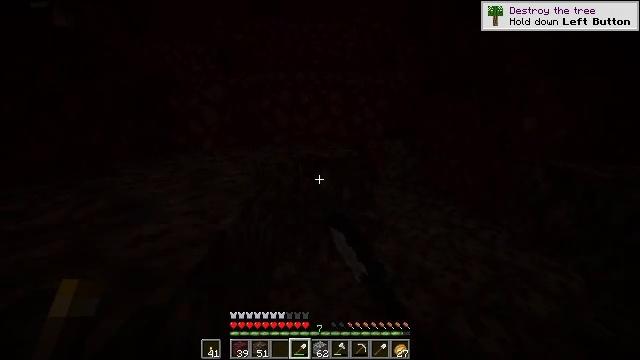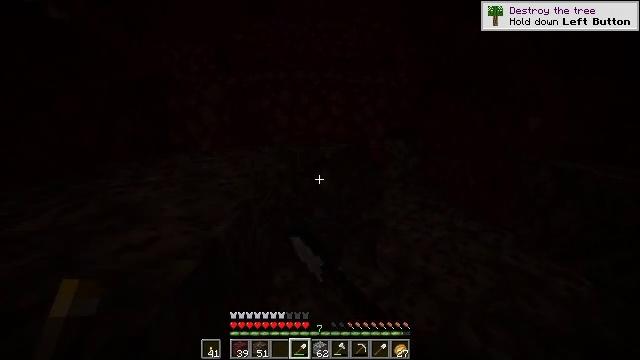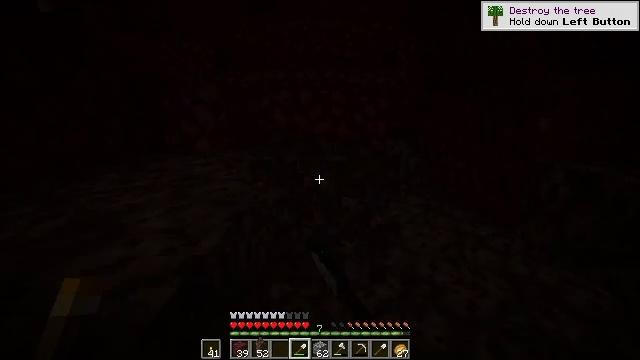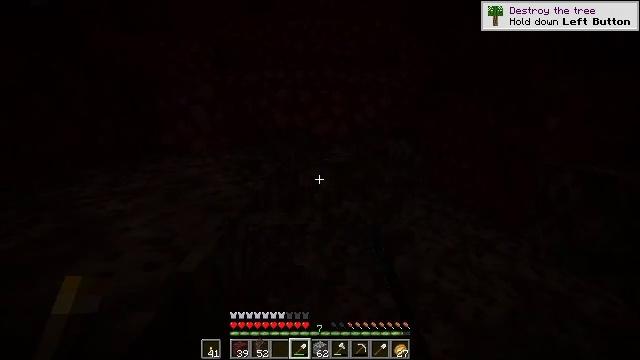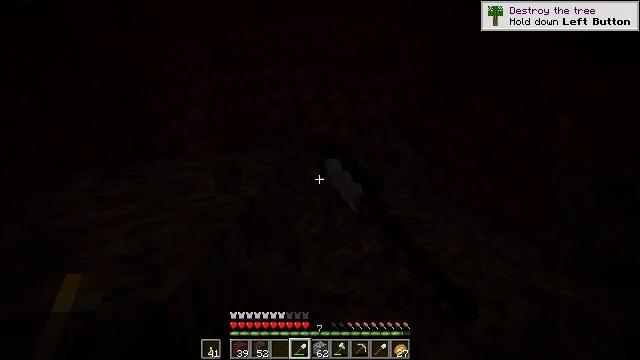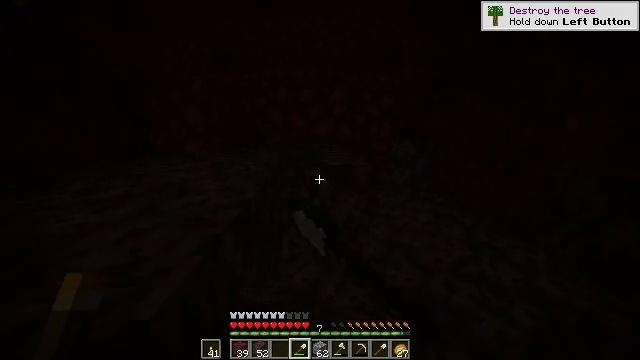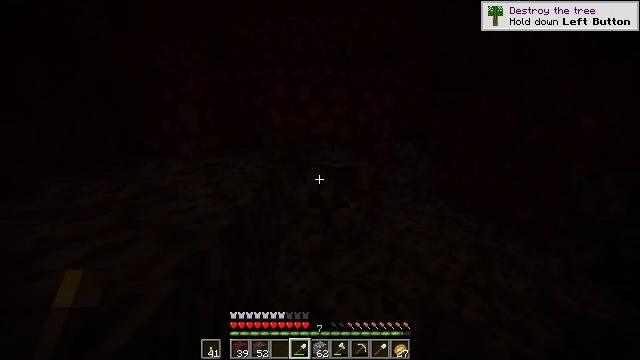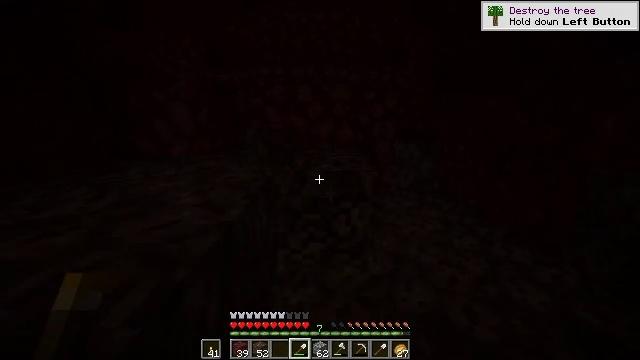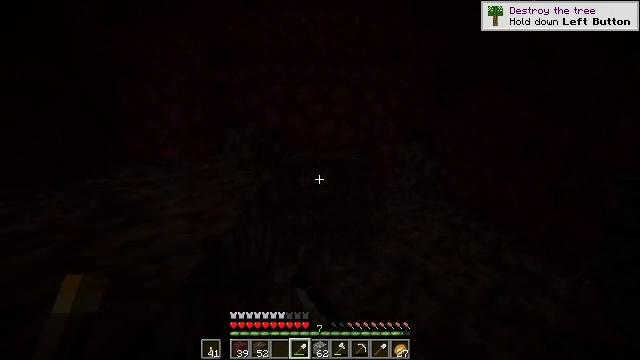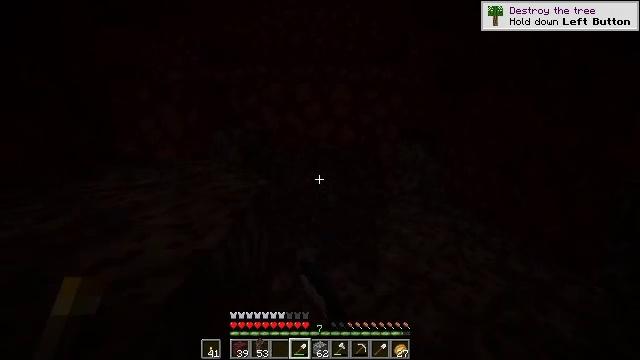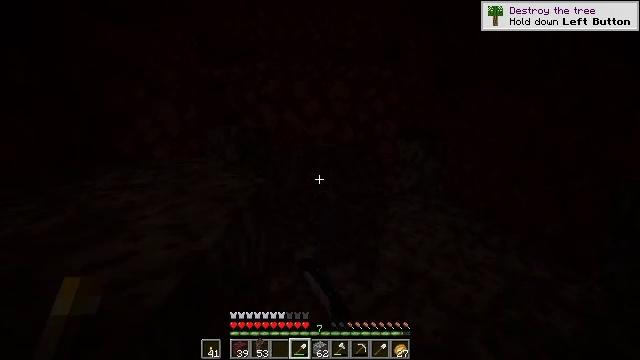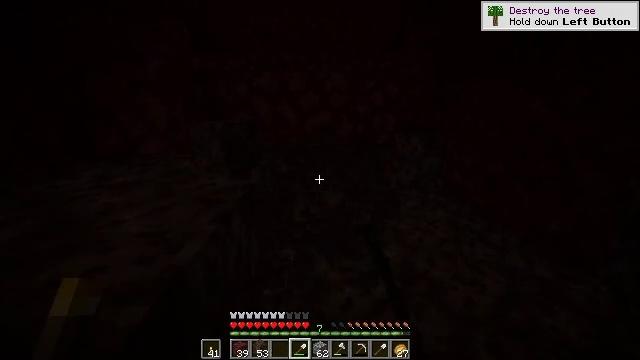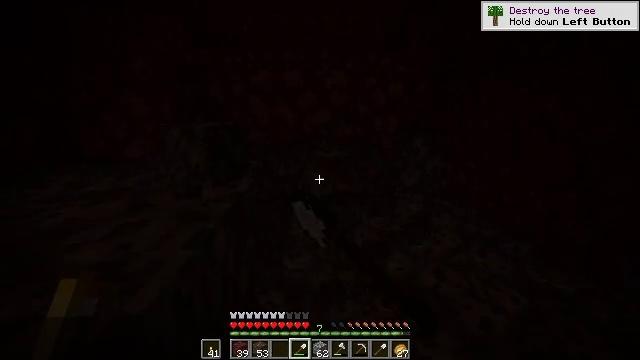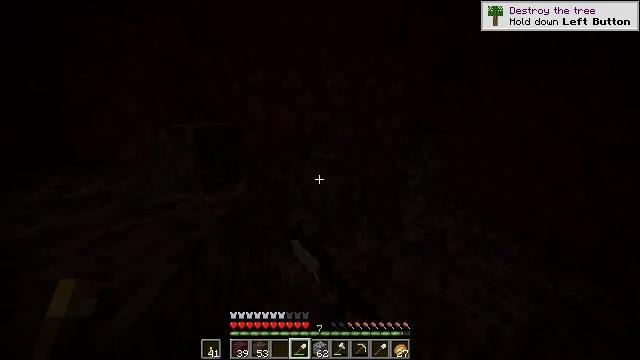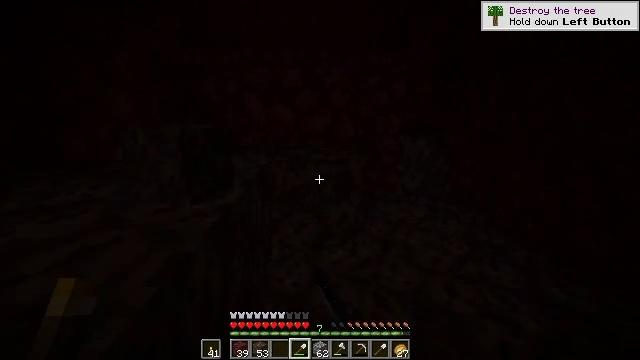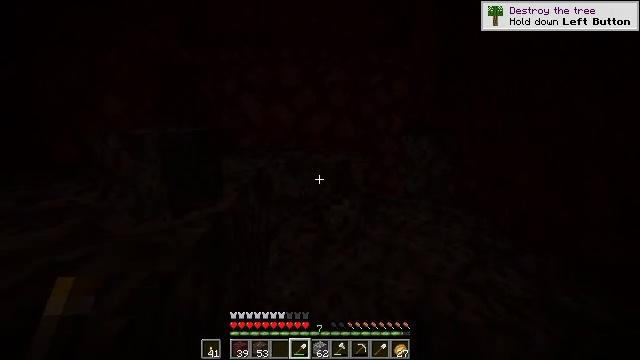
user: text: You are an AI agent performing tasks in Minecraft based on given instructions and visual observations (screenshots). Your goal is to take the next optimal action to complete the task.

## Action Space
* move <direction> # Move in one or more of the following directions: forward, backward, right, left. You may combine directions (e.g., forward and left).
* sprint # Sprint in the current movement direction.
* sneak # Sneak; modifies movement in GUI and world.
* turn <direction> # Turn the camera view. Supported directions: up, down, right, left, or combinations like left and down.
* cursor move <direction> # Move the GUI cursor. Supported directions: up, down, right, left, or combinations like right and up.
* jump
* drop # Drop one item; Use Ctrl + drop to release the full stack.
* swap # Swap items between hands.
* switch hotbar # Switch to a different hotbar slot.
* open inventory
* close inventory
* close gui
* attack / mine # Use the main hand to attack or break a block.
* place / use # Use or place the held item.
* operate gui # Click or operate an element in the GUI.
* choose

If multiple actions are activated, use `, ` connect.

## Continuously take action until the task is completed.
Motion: motion action
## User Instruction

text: Dig soul sand to use for potions.
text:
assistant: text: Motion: move forward, attack / mine
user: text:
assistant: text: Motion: move forward, attack / mine
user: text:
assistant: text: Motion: move forward, attack / mine
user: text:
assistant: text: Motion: move forward, attack / mine
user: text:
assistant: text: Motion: move forward, attack / mine
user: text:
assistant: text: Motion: move forward, attack / mine
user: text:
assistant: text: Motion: move forward, attack / mine
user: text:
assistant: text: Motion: move forward, attack / mine
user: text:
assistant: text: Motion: move forward, attack / mine
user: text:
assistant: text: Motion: move forward, attack / mine
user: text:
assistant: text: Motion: move forward, turn down, attack / mine
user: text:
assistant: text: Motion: move forward, attack / mine
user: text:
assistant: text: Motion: move forward, attack / mine
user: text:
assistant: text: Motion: move forward, attack / mine
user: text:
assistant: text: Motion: move forward, attack / mine
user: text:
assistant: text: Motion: move forward, attack / mine
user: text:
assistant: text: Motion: move forward, attack / mine
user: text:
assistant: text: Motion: move forward, attack / mine
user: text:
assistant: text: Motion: move forward, attack / mine
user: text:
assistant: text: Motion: move forward, attack / mine
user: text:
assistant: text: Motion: move forward, attack / mine
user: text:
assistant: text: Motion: move forward, turn down, attack / mine
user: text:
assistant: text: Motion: move forward, turn left and down, attack / mine
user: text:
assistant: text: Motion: move forward, turn left and down
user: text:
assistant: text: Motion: move forward, turn left
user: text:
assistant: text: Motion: move forward, turn left and down
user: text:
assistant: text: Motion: move forward, turn left and down
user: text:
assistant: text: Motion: move forward, turn left and down
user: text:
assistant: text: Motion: move forward, turn left and down
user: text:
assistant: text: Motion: move forward, turn left and down